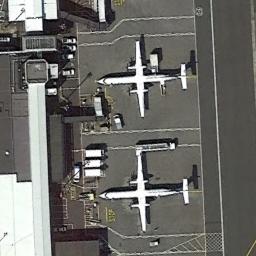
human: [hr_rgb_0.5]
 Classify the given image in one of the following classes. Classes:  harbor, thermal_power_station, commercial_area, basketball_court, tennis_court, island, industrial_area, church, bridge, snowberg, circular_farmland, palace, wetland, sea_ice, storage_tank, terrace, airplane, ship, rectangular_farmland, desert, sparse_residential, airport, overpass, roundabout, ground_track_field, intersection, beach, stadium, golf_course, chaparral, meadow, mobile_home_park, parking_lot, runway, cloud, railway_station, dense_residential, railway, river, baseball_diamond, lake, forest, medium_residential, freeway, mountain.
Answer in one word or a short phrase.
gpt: airplane